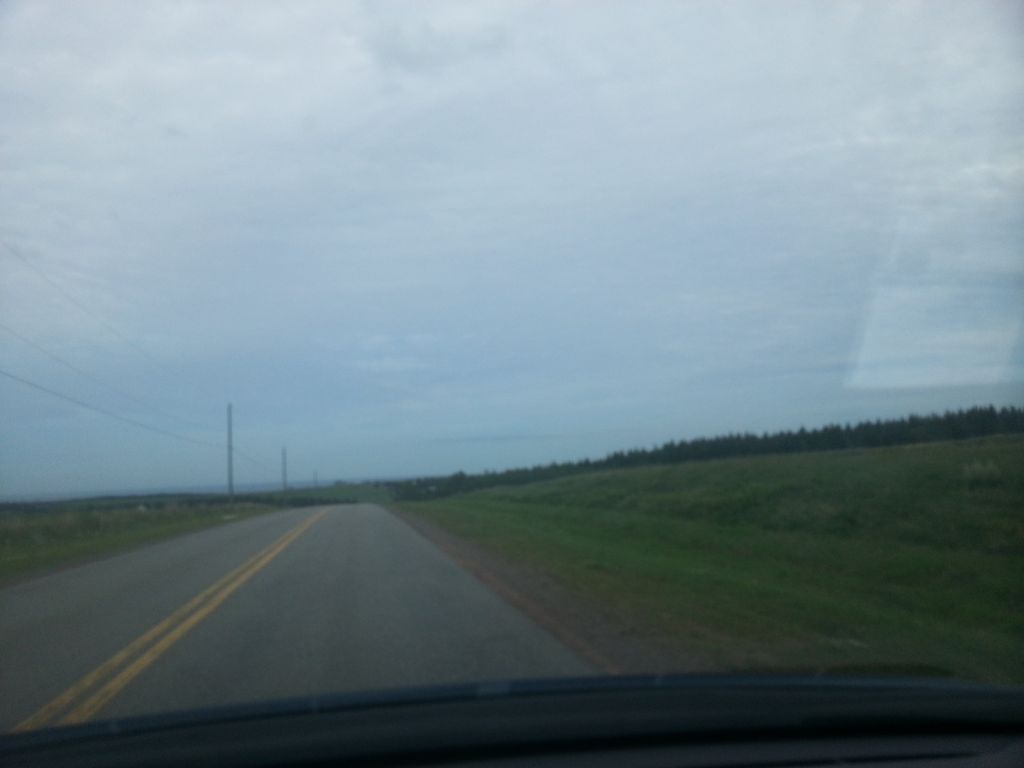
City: charlottetown